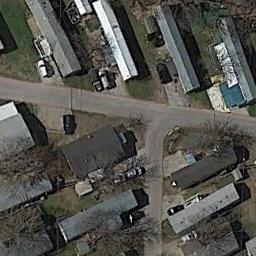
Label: mobile_home_park